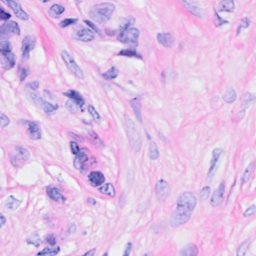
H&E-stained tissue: Breast